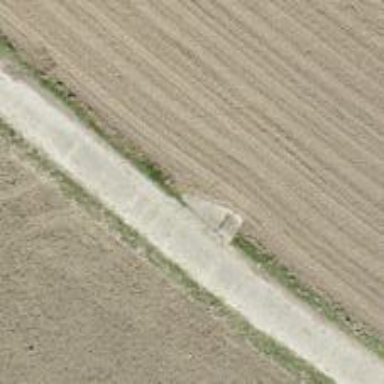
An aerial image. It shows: Service road with high-quality grade 1 track surface.